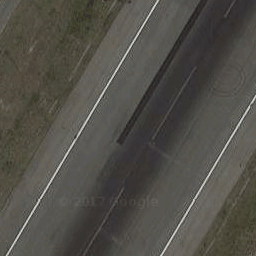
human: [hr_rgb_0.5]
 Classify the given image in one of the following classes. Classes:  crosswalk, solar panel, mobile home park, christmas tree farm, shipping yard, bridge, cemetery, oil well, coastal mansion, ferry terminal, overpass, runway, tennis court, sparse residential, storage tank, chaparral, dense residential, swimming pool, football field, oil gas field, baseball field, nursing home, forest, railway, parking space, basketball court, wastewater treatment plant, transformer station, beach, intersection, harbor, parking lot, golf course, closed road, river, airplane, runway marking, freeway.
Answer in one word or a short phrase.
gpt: runway